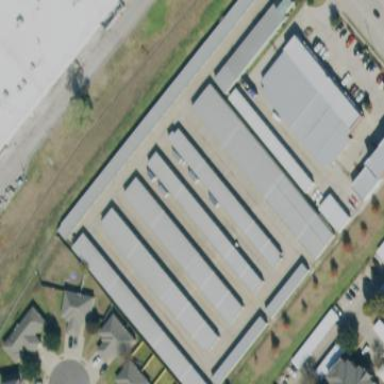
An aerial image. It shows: Warehouse building.